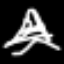
Label: The Eiffel Tower